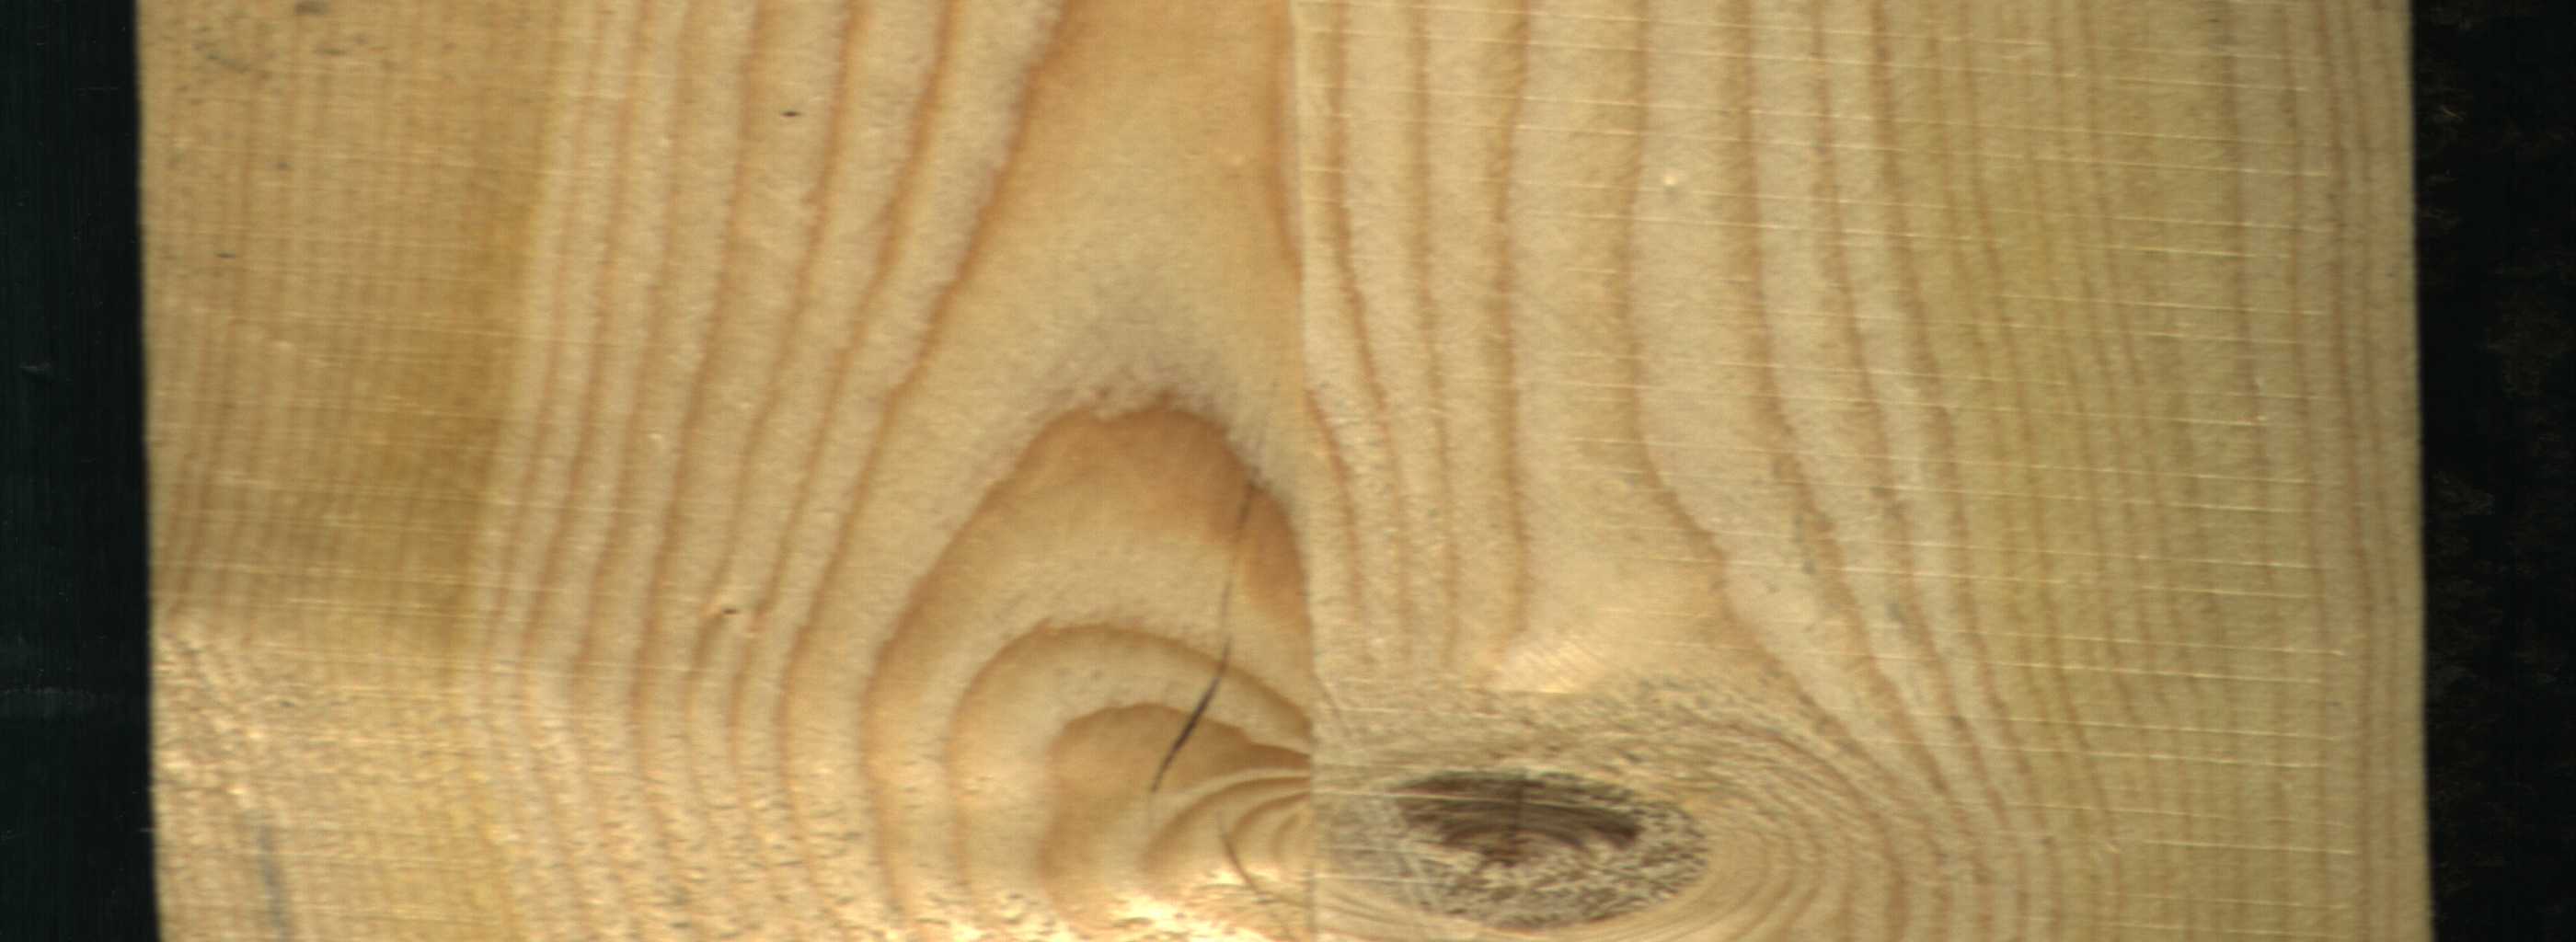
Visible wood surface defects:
Crack
Live_Knot